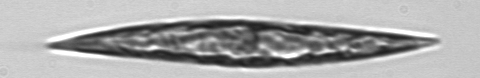
Label: Pleurosigma